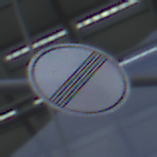
Verkehrszeichen: EndeSaemtlicherBegrenzungen
Umgebung: Outdoor, Urban
Tageszeit: SunriseSunset
Wetter: PartlyCloudy
Licht: Natural
Jahreszeit: NotSpecified
Kontrast: MediumContrast